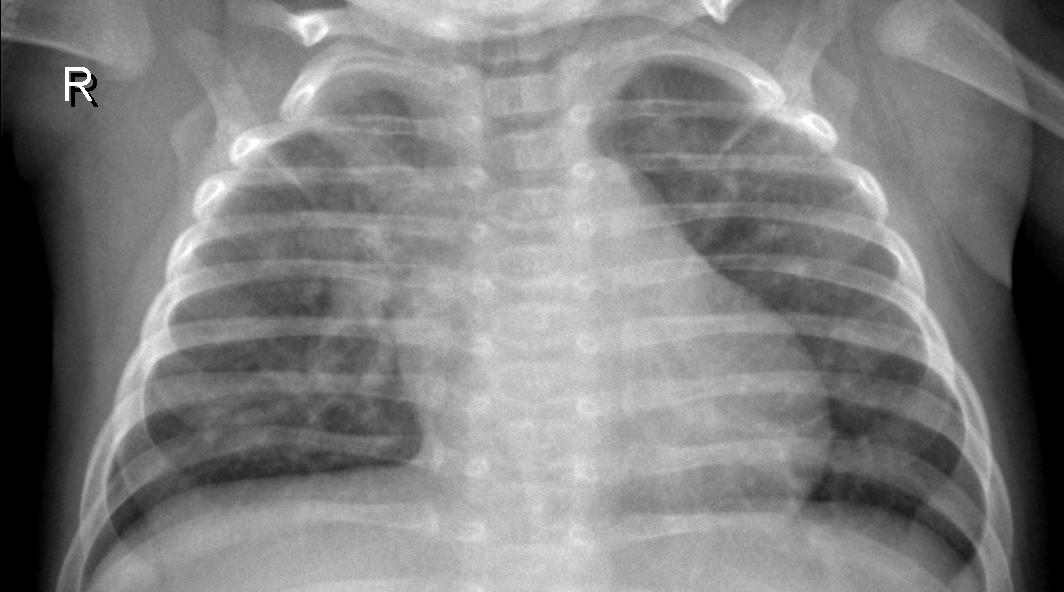
Diagnosis: PNEUMONIA